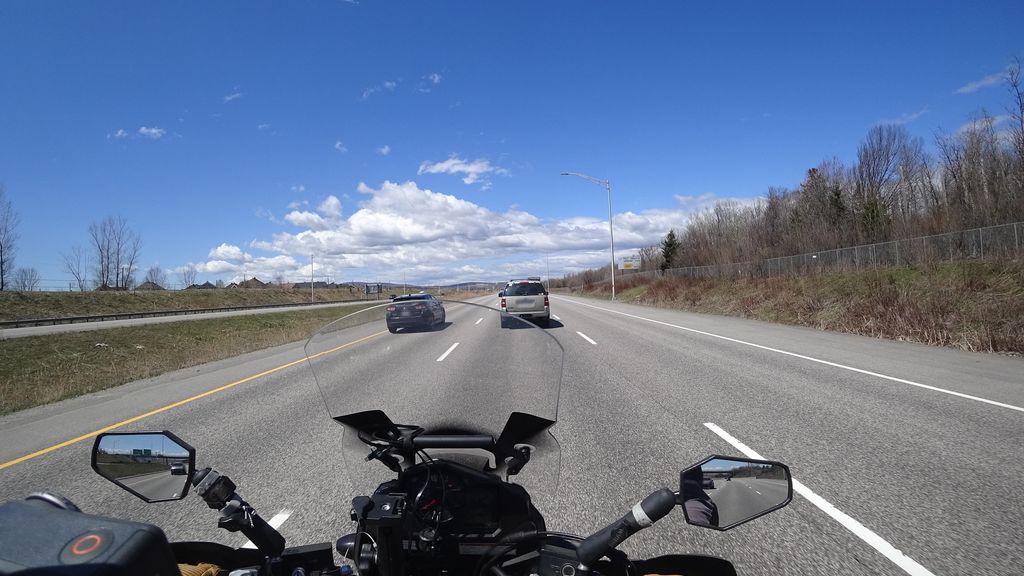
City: quebec_city